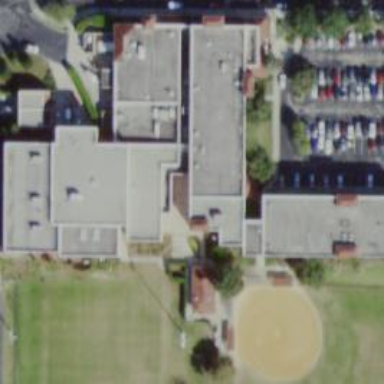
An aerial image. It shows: School.